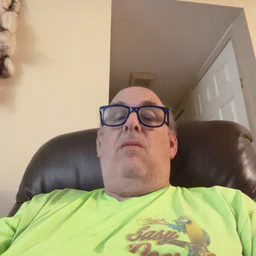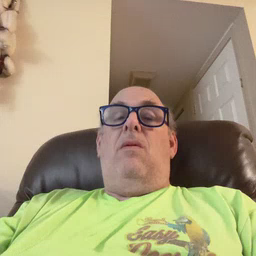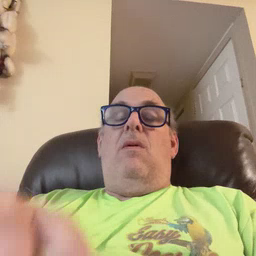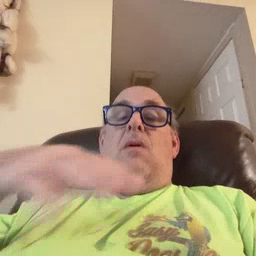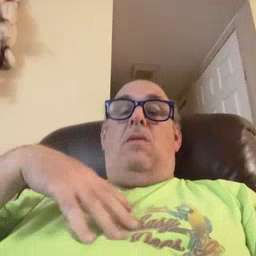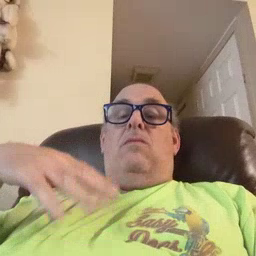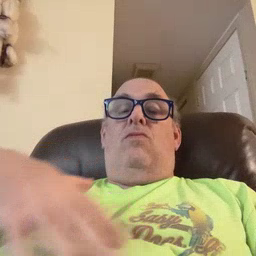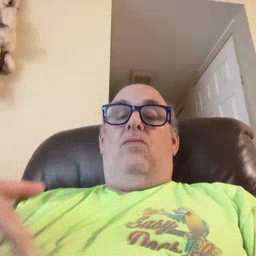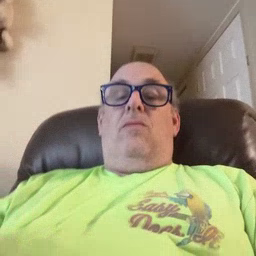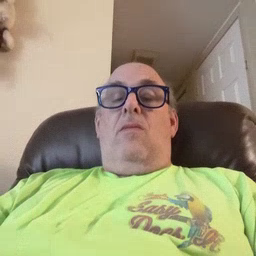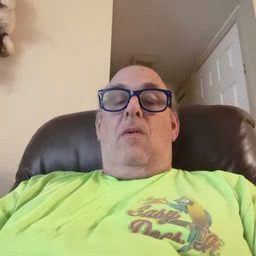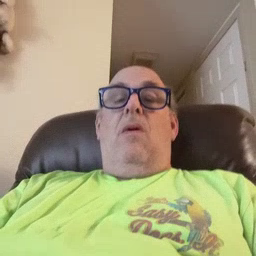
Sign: zebra